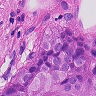
Metastatic tissue present: yes